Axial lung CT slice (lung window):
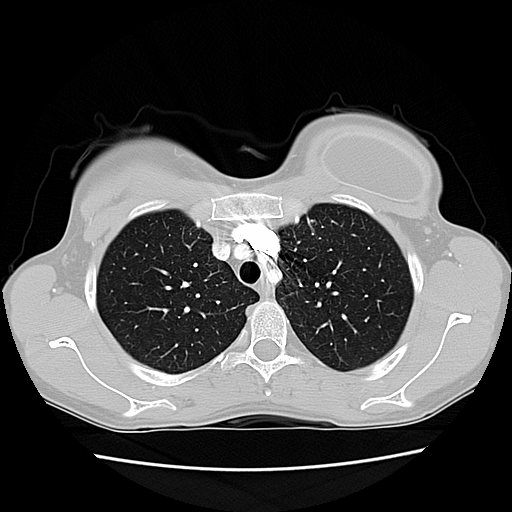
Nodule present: no